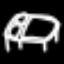
Label: bed